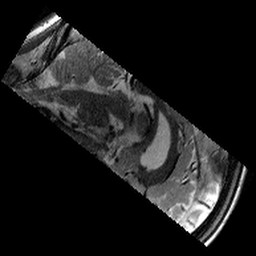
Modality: T2w
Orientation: sagittal
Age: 11
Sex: male
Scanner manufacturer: siemens
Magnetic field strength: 3 T
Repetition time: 9.23 s
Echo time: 0.067 s